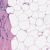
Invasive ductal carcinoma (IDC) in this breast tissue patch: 0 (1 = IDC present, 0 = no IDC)